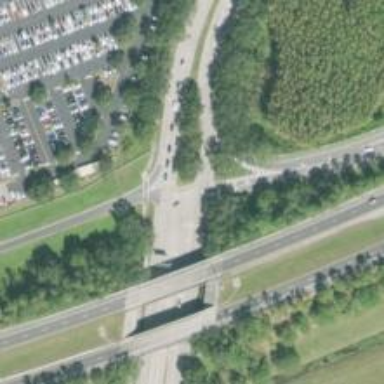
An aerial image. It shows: Motorway link road with diamond junction.